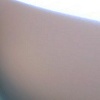
Label: sunburn